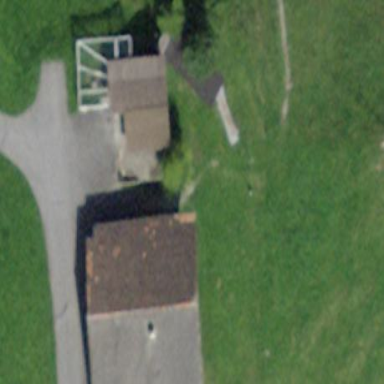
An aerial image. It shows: Farm building.